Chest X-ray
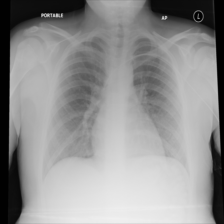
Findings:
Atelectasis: negative
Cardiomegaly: negative
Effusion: negative
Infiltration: negative
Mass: negative
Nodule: negative
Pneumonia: negative
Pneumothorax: negative
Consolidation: negative
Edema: negative
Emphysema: negative
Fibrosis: negative
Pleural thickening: negative
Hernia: negative